Question: How to remove this hightlighted area in highcharts?
please share your answers. thanks

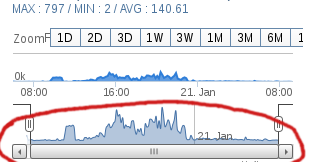
Answer: This is done by disabling the 'navigator'. See <URL>. Simple example:
'''
$(function () {
$('#container').highcharts('StockChart', {
navigator: {
enabled: false
},
rangeSelector: {
selected: 1
},
series: [{
name: 'USD to EUR',
data: usdeur
}]
});
});
'''